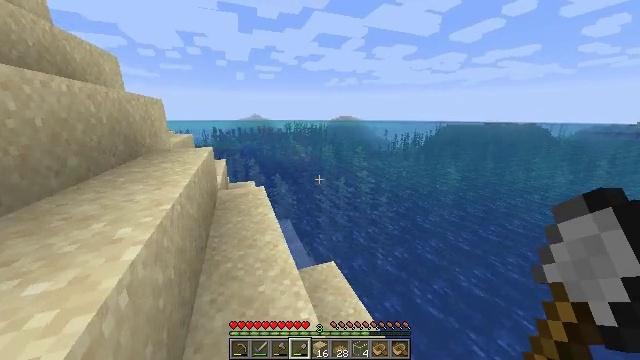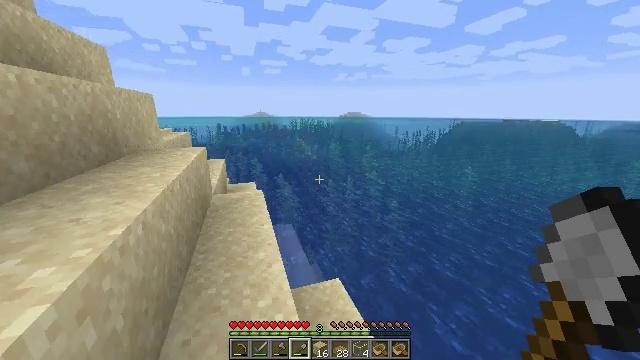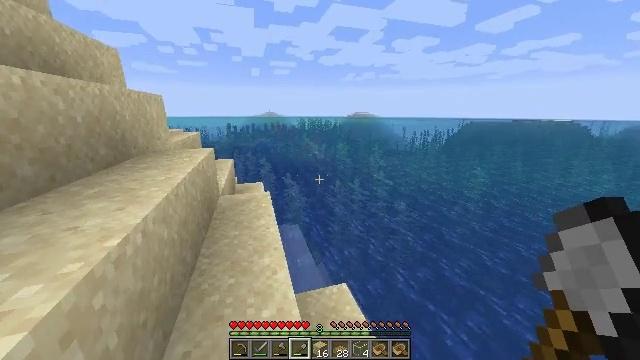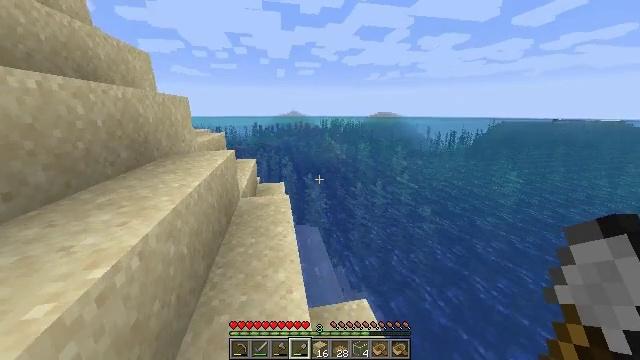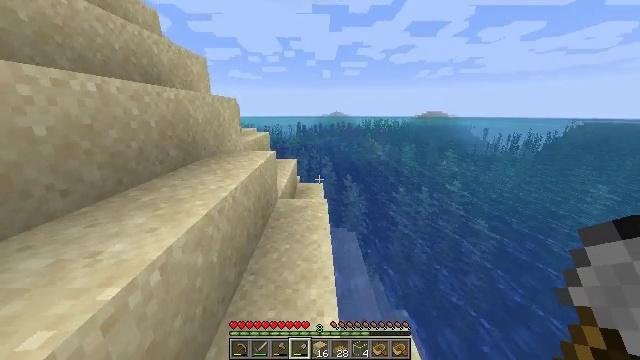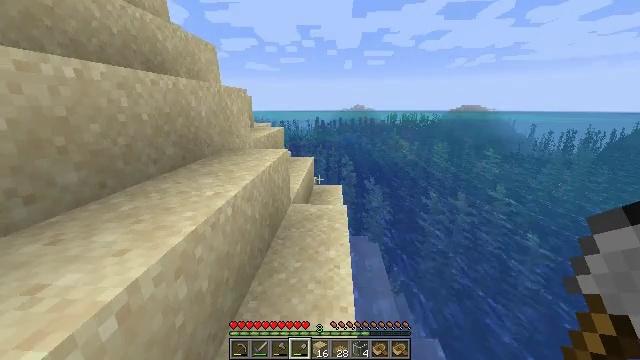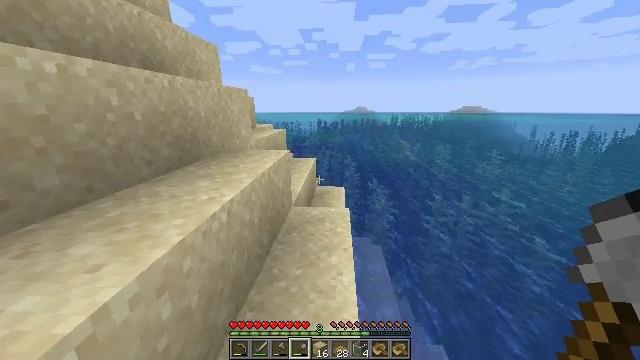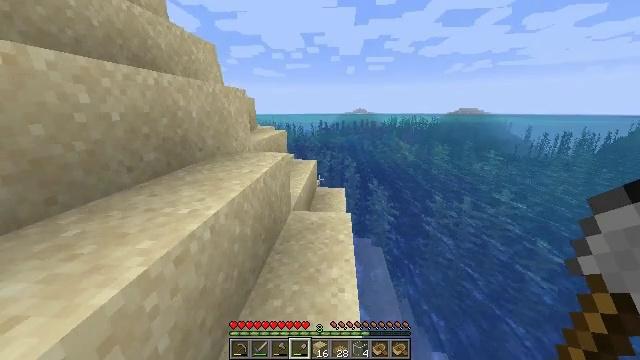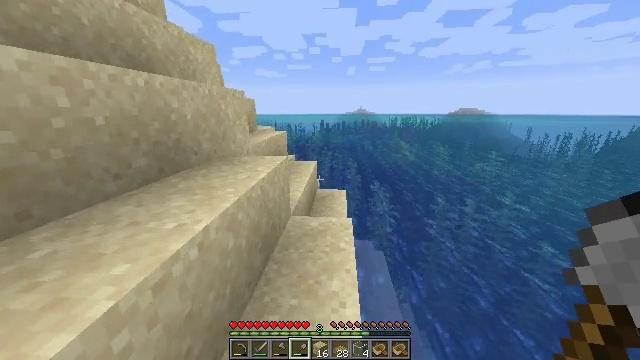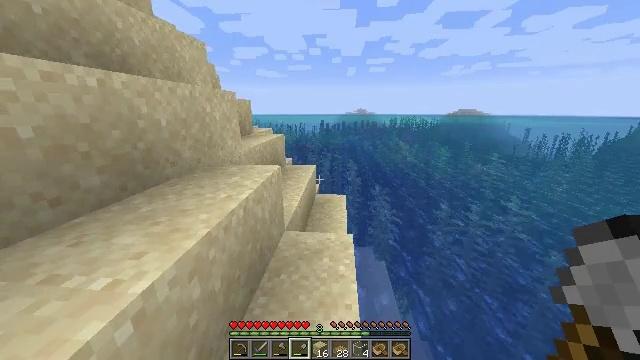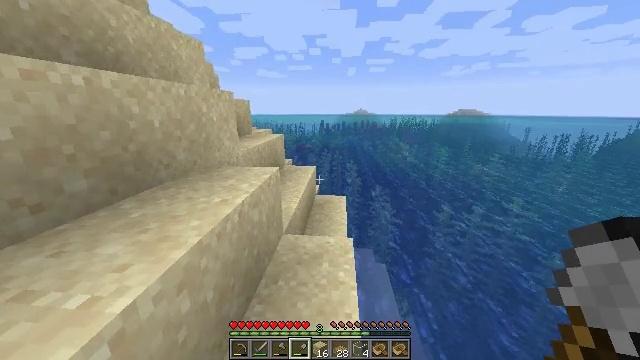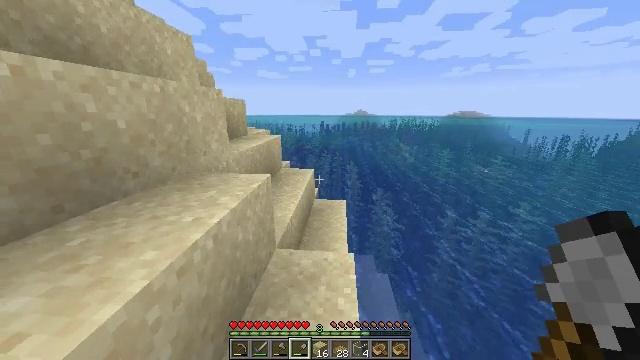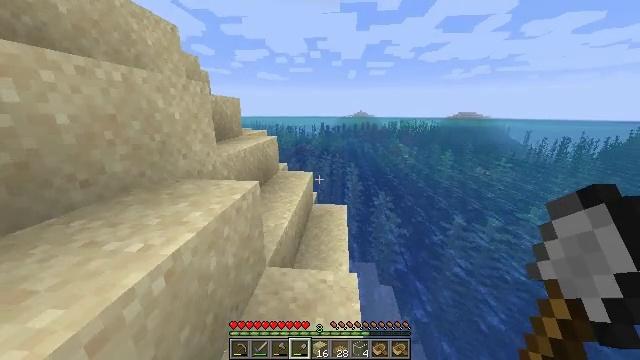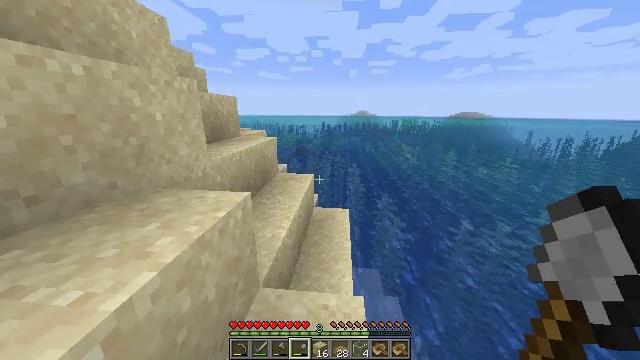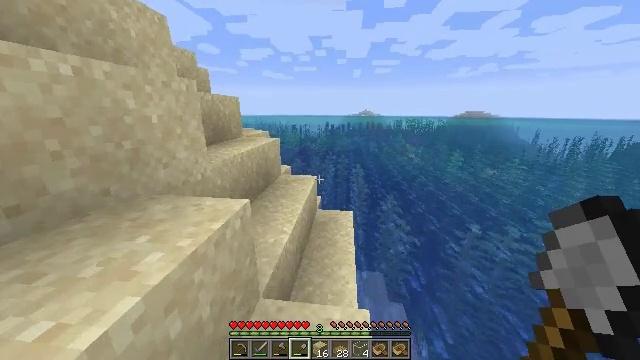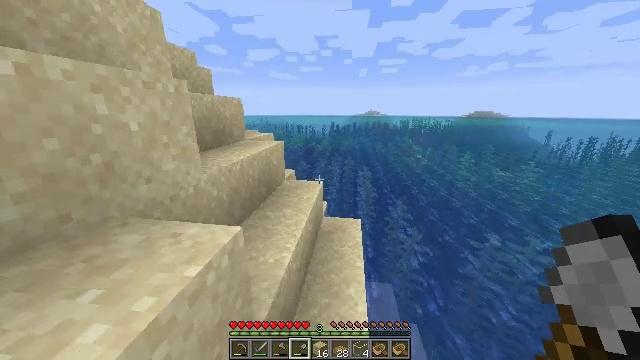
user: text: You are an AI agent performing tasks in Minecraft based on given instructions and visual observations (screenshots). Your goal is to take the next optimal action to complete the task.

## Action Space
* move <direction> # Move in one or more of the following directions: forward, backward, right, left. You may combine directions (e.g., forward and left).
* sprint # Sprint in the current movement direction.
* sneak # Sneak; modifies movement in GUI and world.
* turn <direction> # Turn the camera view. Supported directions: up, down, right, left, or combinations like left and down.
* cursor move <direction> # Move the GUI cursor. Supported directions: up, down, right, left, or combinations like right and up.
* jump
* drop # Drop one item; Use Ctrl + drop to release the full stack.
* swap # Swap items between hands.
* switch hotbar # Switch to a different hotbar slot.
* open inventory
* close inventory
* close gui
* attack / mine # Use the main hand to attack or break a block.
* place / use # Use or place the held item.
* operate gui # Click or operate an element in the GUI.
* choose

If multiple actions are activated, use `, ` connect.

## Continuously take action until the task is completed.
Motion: motion action
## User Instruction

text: Gather some oak planks.
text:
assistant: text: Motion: move forward, sprint, turn left
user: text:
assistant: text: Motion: move forward, sprint, turn left
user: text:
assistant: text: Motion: move forward, sprint, turn left
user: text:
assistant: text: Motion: move forward, sprint, turn left
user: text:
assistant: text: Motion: move forward, sprint, turn left
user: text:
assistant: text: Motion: move forward, sprint
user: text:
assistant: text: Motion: move forward, sprint
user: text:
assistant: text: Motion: move forward, sprint
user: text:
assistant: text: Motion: move forward, sprint
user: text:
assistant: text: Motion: move forward, sprint
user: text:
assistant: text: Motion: move forward, sprint
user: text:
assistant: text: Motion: move forward, sprint
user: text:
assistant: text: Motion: move forward, sprint
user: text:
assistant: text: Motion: move forward, sprint
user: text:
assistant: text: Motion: move forward, sprint, turn left
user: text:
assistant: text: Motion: move forward, sprint, turn left
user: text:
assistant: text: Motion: move forward, sprint
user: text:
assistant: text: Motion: move forward, sprint, turn left
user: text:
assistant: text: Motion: move forward, sprint, turn left
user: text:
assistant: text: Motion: move forward, sprint, turn left
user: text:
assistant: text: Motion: move forward, sprint, turn left
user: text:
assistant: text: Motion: move forward, sprint
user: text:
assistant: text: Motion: move forward, sprint, turn left, jump
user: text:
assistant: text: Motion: move forward, sprint, jump
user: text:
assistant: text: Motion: move forward, sprint, jump
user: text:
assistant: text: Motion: move forward, sprint, turn left, jump
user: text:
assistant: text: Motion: move forward, sprint, jump
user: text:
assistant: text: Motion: move forward, sprint
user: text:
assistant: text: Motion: move forward, sprint
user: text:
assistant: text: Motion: move forward, sprint